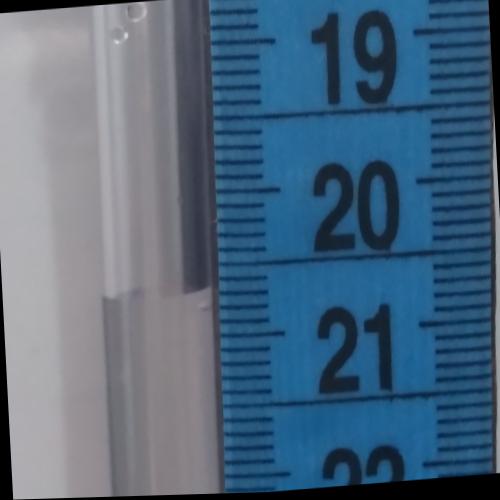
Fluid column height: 20.7 cm